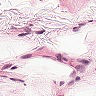
Metastatic tissue present: no